Field crop: maize
Growth stage: 2
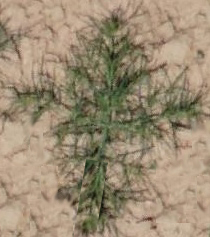
Species: salsola